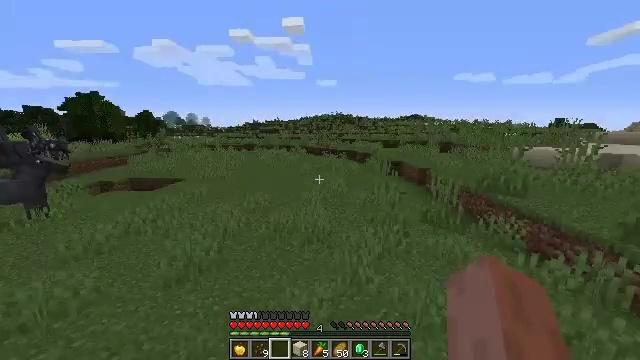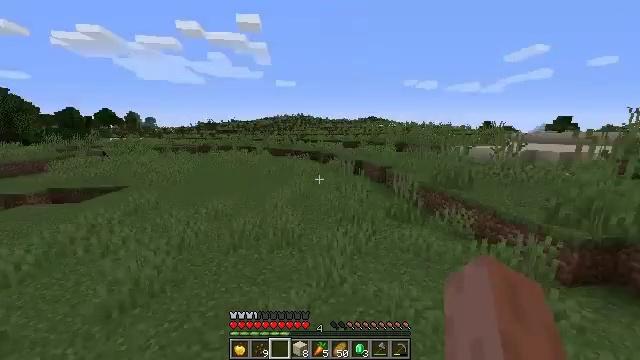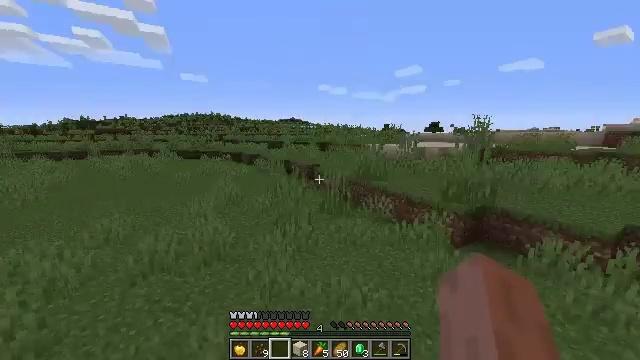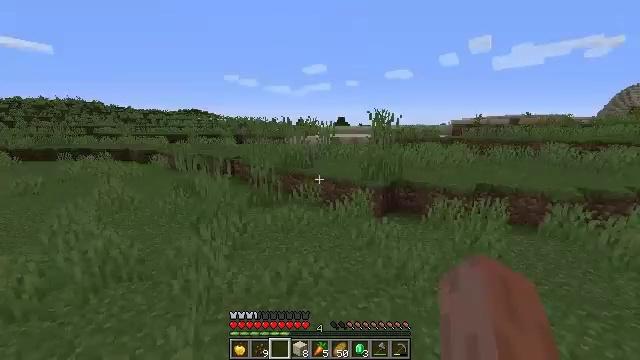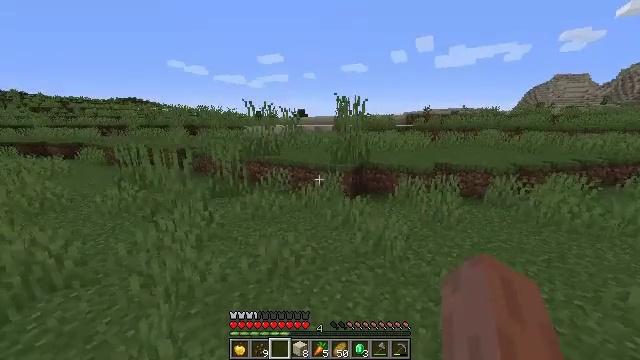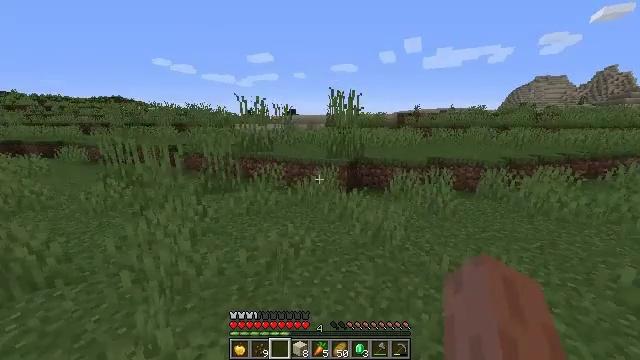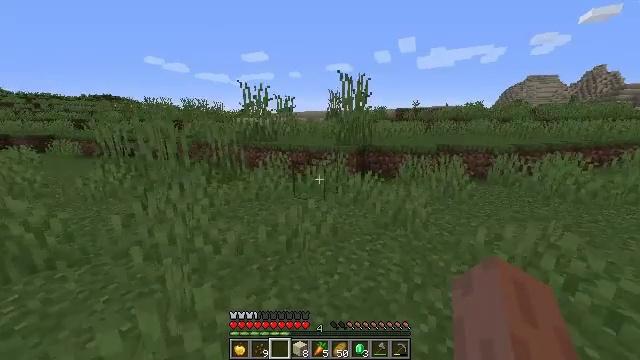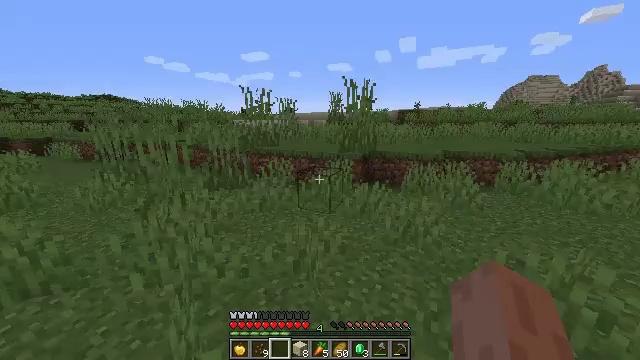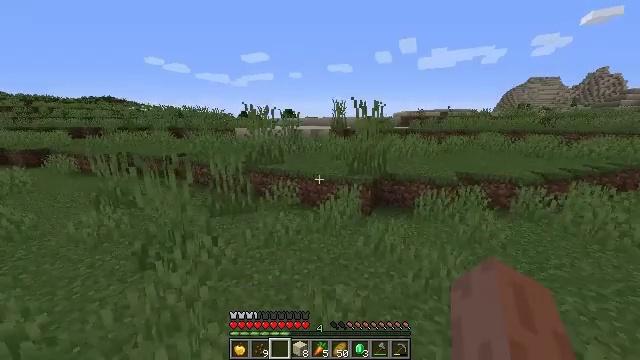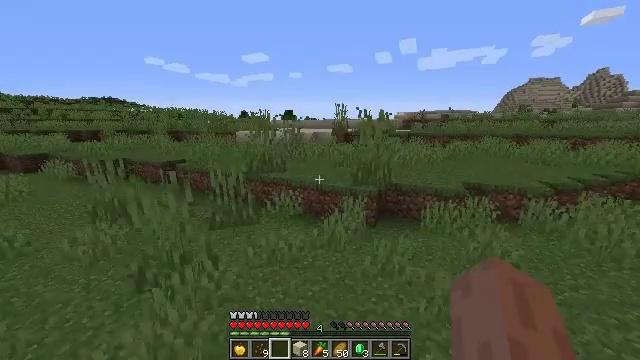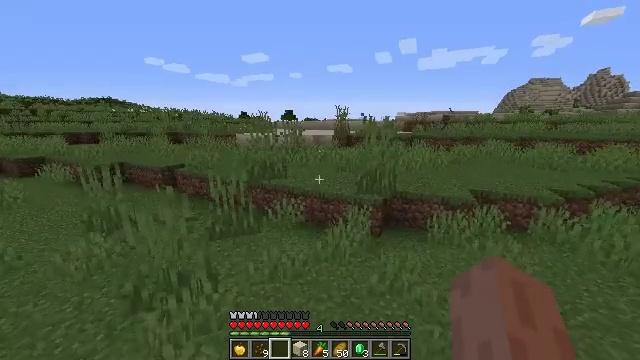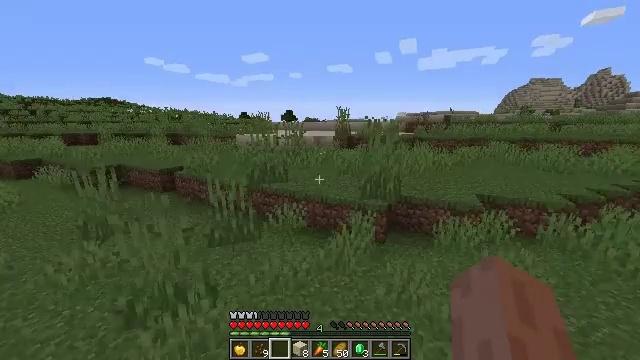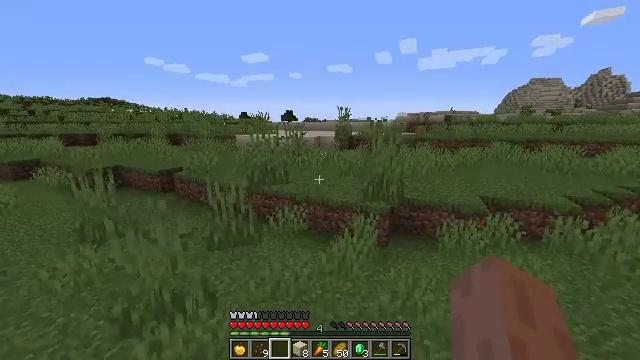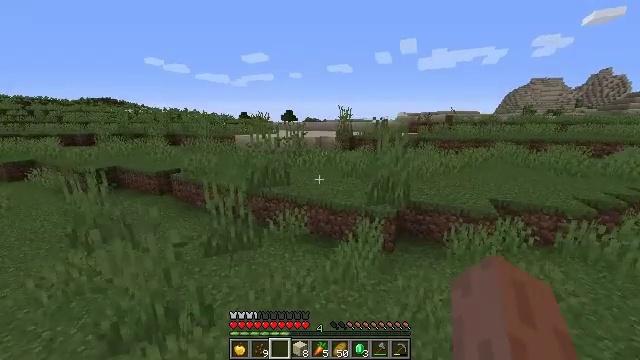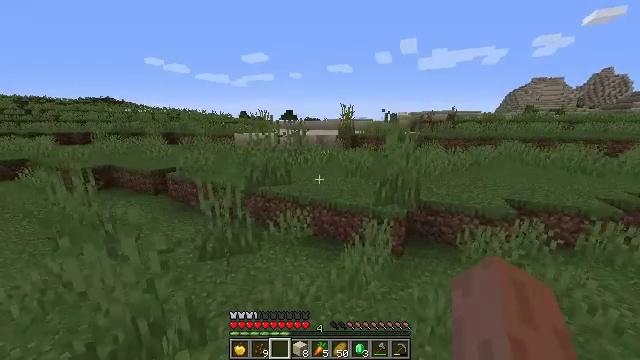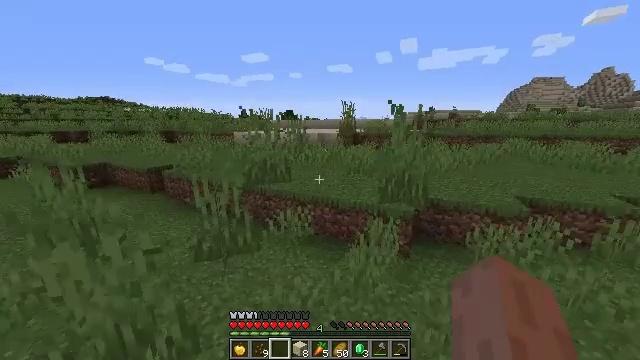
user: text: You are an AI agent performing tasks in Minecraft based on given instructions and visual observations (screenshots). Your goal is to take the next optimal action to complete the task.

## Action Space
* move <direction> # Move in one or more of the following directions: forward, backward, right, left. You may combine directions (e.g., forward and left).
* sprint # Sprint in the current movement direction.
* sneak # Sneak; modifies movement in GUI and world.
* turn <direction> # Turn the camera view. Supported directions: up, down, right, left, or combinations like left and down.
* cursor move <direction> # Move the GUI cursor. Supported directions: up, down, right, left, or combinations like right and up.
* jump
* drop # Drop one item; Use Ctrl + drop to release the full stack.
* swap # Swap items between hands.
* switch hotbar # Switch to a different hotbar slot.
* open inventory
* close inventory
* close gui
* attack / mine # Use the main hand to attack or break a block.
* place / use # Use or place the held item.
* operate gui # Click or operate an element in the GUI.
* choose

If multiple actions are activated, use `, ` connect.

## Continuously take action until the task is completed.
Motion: motion action
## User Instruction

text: Remove the yellow bed.
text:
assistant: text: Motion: move forward, turn right, jump
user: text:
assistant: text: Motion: move forward, turn right, jump
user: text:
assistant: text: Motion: move forward, turn right and down, jump
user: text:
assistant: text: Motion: move forward, turn right and down, jump
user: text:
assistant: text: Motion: move forward, turn right, jump
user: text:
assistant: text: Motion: move forward, turn right, jump
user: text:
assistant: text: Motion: move forward, jump
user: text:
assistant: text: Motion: move forward, jump
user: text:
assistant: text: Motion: move forward, jump
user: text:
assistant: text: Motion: move forward, jump
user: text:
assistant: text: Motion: move forward, jump
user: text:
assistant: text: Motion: move forward, jump
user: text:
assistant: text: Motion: move forward, jump
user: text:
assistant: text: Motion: move forward, jump
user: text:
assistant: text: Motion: move forward, jump
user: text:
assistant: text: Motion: move forward, turn right, jump
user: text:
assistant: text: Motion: move forward, turn right and down
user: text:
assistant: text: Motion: move forward, turn right
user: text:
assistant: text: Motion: move forward
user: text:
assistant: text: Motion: move forward
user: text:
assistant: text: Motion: move forward
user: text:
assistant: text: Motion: move forward, jump
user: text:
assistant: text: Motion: move forward, jump
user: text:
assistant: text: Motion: move forward, jump
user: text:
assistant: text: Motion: move forward, jump
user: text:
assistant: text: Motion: move forward, jump
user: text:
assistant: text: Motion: move forward, jump
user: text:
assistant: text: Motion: move forward, jump
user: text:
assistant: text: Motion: move forward, jump
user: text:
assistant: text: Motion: move forward, jump